На схему, состоящую из последовательно соединенных лампочки и амперметра, подается постоянное напряжение $U = 7 ~В$. Амперметр показывает ток $I_1 = 120 ~мА$. После шунтирования амперметра резистором его показание стало $I_2=50 ~мА$.
Найдите сопротивление резистора. Вольт-амперная характеристика лампочки приведена на рисунке.
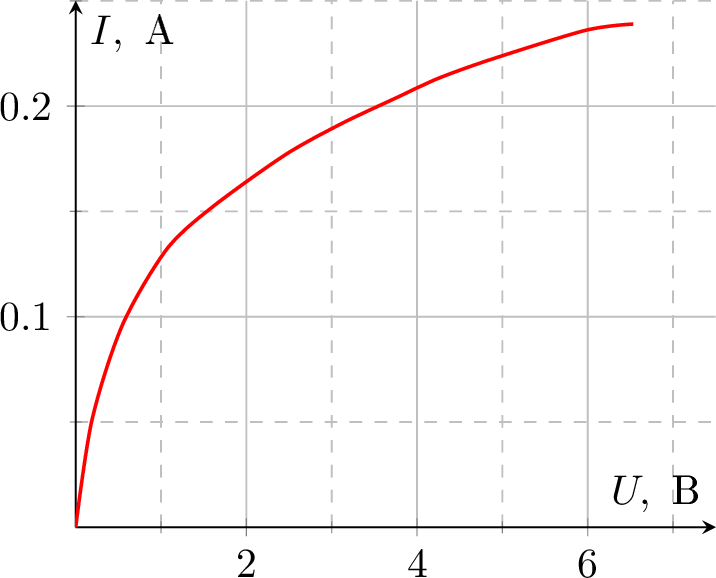
Ответ: $R=(U-U_{л1})I_2/((I_{л2}-I_2)I_1)\approx17~Ом$, где $U_{л1}=1 ~В$ и $I_{л2}=0.2~A$.
Темы:
T, Электричество, Нелинейный элемент, ВАХ, Всероссийские, Графическое решение